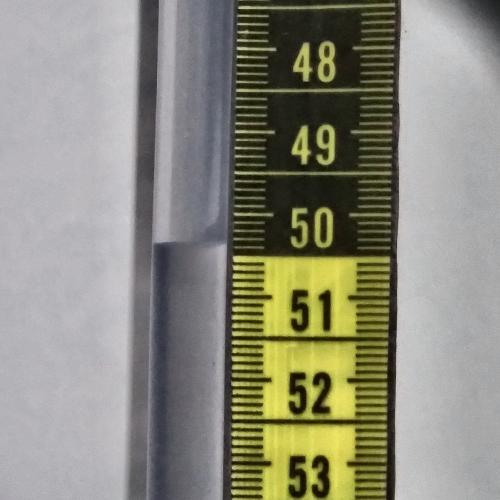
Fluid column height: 50.3 cm